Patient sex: M
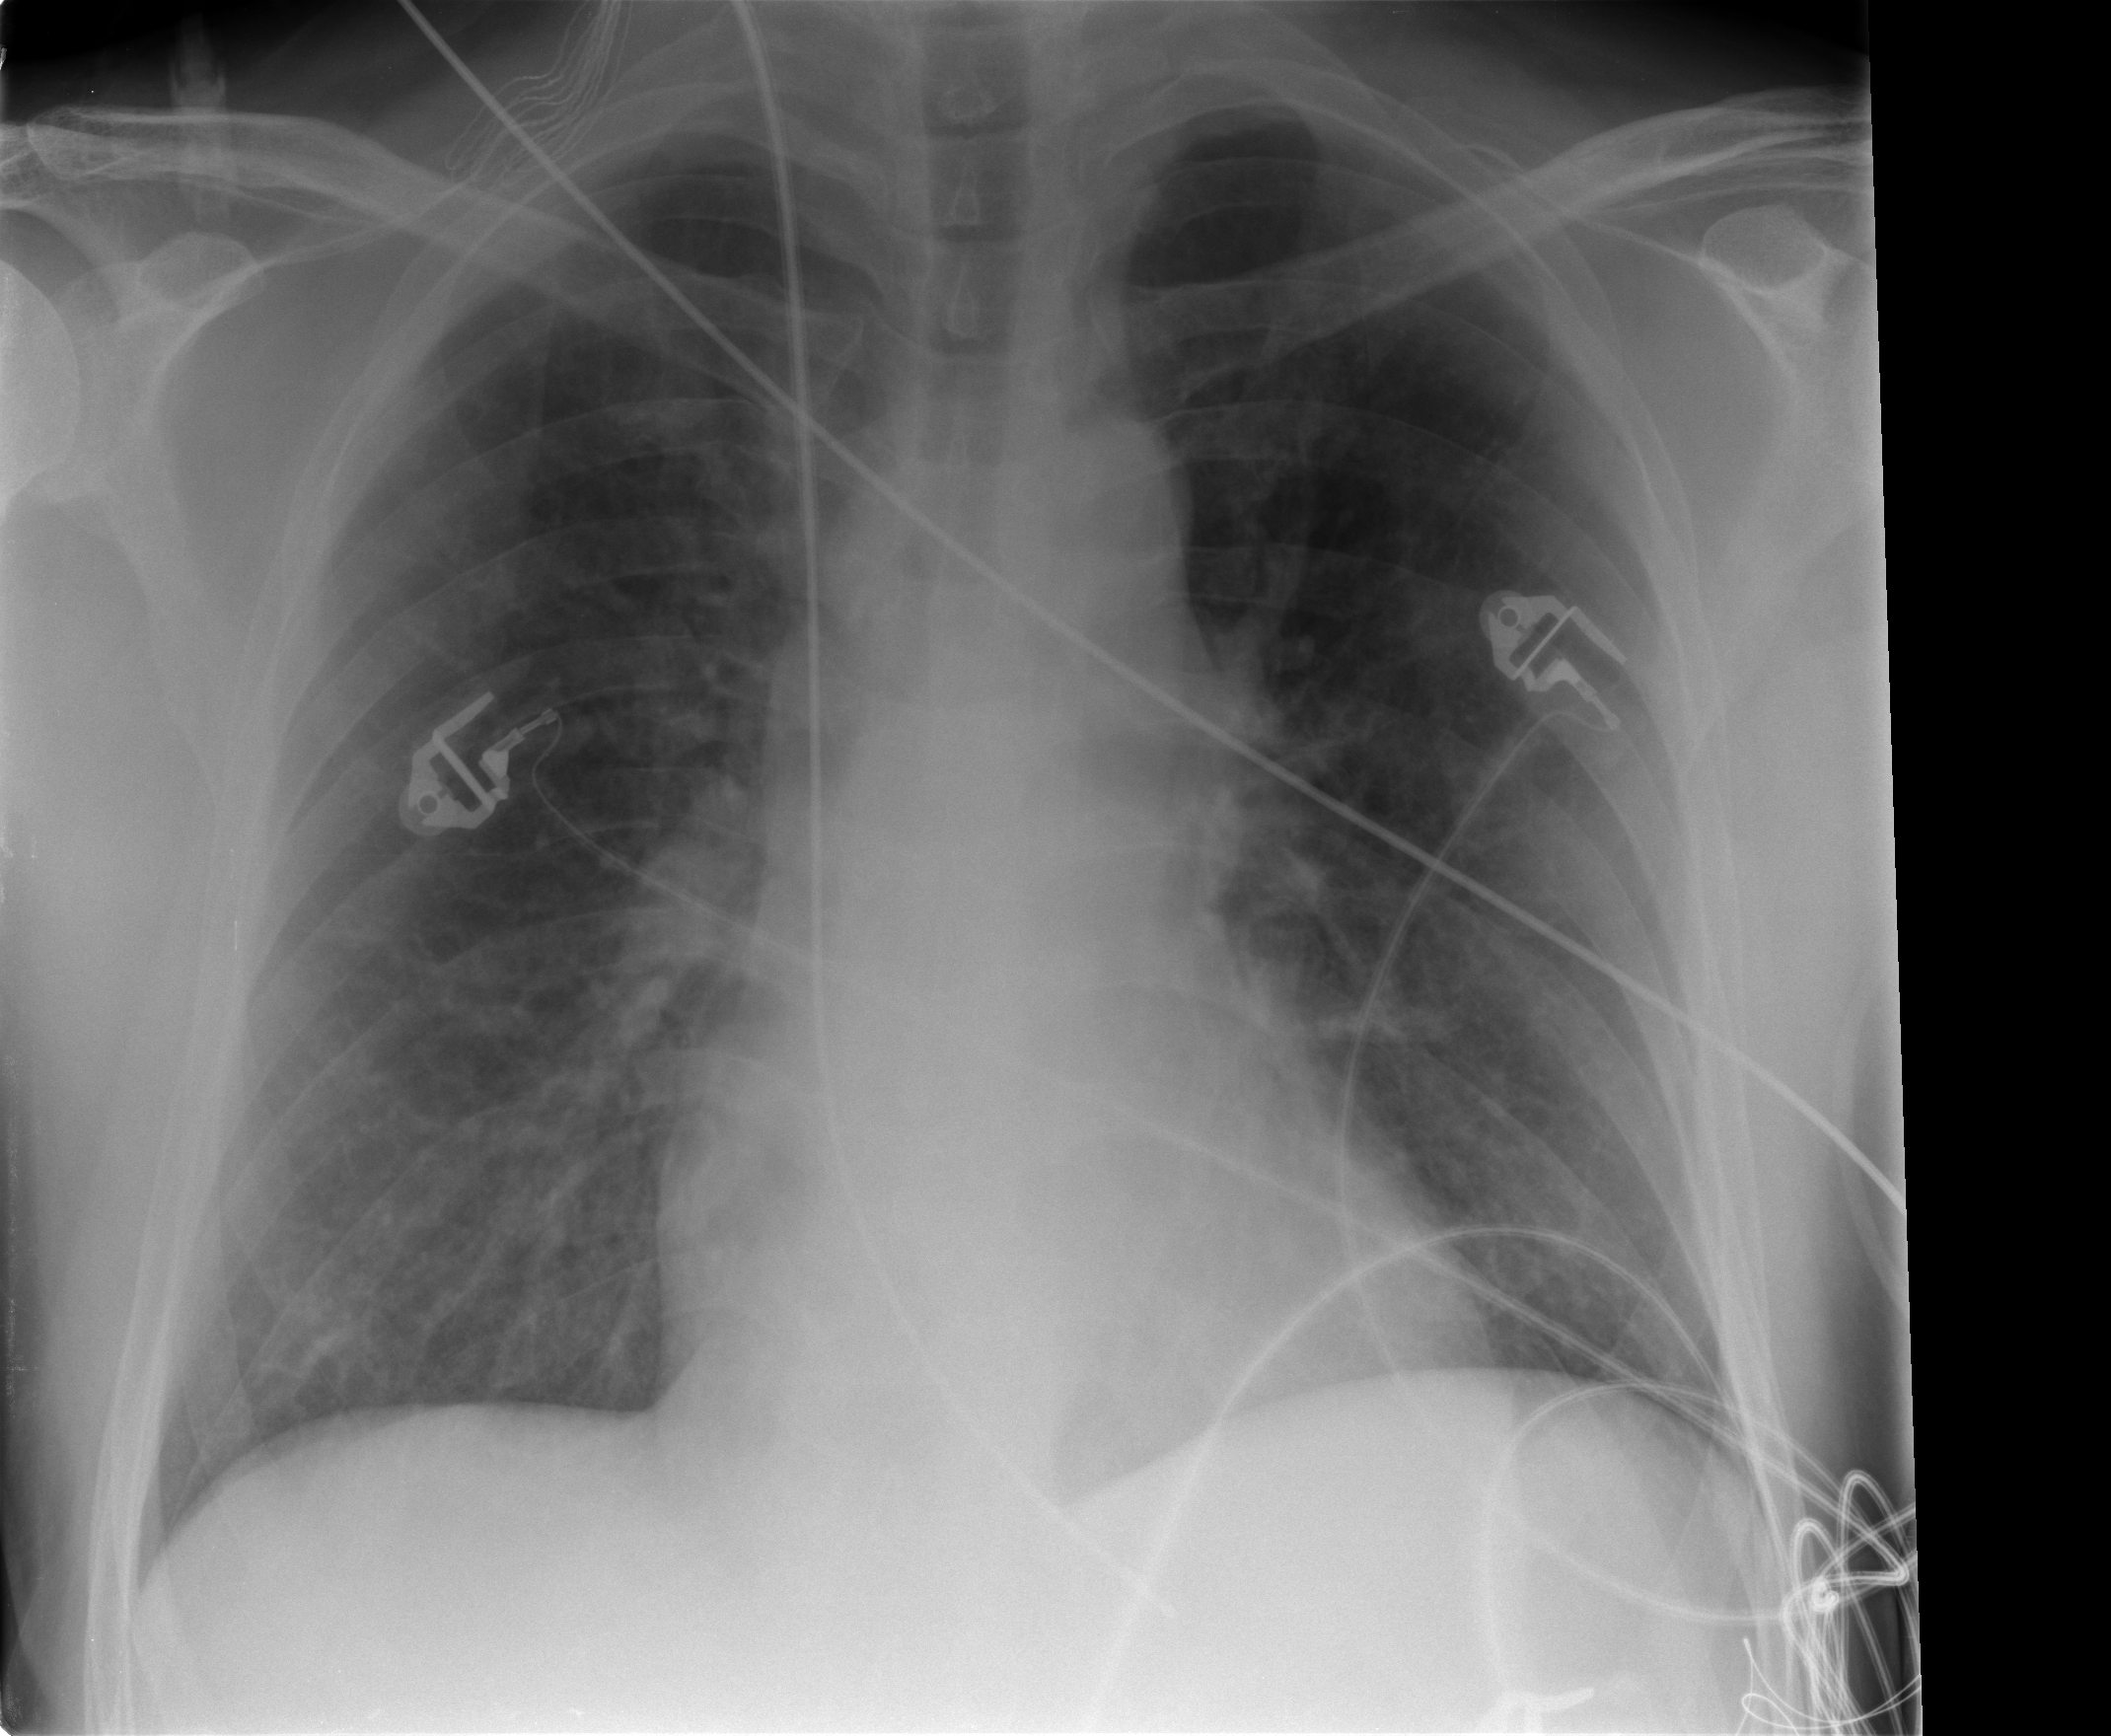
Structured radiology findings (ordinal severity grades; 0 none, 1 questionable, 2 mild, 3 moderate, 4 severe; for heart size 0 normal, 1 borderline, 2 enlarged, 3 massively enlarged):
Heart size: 0
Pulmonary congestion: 0
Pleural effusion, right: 0
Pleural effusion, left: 0
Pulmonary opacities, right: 0
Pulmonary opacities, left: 0
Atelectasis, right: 1
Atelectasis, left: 0